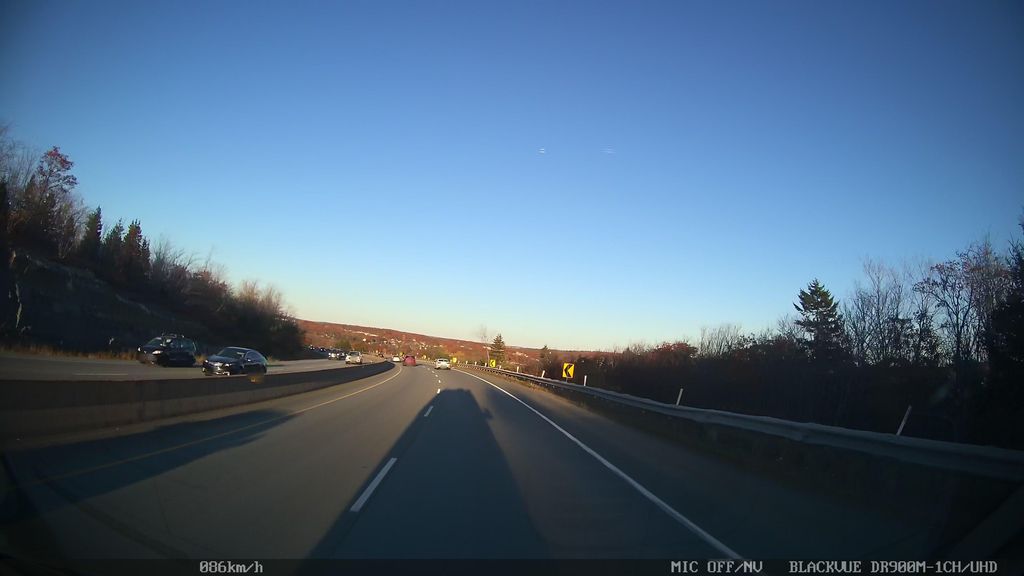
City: halifax